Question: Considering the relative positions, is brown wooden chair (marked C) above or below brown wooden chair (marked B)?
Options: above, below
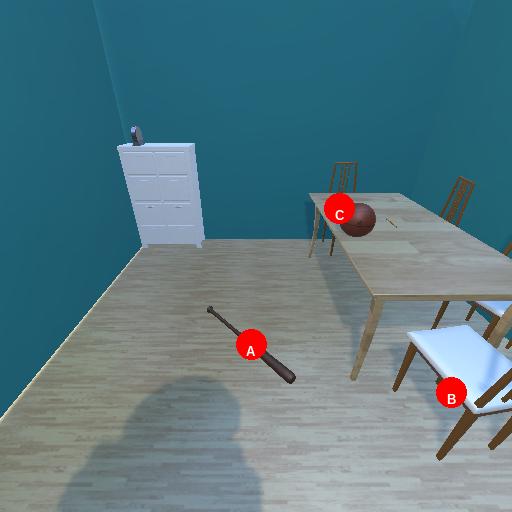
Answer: above